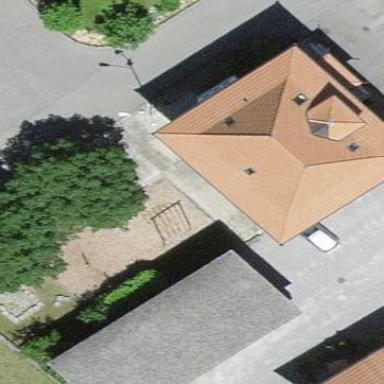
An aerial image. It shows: Building.